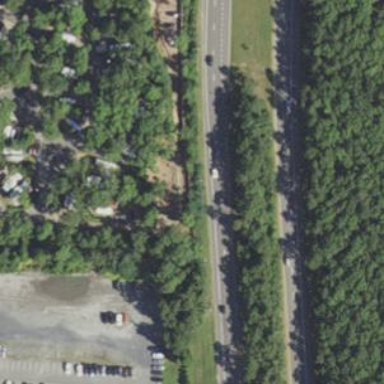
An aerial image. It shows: Asphalt road classified as trunk highway.